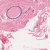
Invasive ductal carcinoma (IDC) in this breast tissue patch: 0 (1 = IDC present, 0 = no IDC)